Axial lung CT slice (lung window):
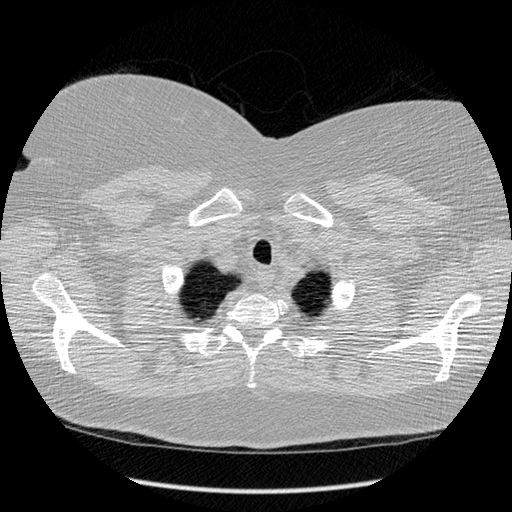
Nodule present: no